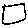
Label: square